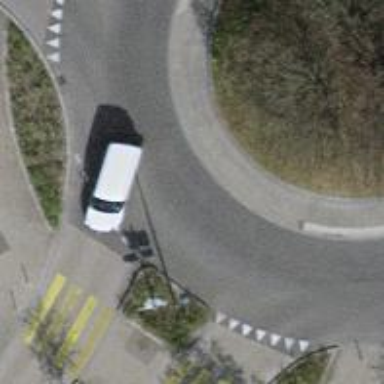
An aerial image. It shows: Secondary road with asphalt surface leading to roundabout junction.